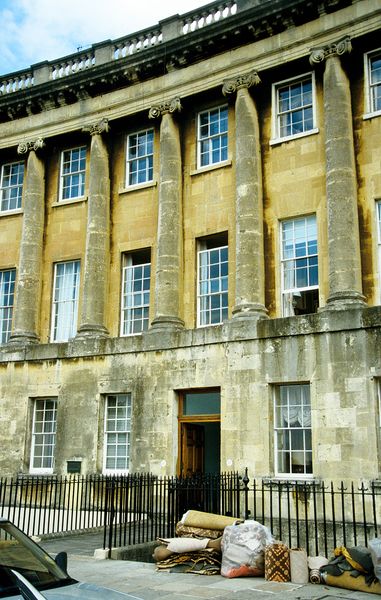
Titel: Wandaufriß
Künstler: John d.J. Wood
Standort: Bath
Institution: Royal Crescent
Schlagwörter: blau, himmel, weiß, wolken, gelb, ocker, stadt, braun, fenster, frankreich, glas, grau, holz, paris, schwarz, strasse, säule, säulen, tür, dach, gebäude, haus, weg, wolke, zaun, beige, teppich, alt, gericht, architektur, barock, sockel, stein, vorhang, gitter, drei, england, front, renaissance, sommer, fassade, italien, mauer, sprossenfenster, tag, hof, türe, auto, gardine, gardinen, symmetrie, zeitgenössisch, geländer, stufen, podest, tor, foto, fotografie, eingang, eisen, hinterhof, offen, ringe, palast, palazzo, stockwerk, balustrade, gehweg, bordstein, kapitelle, kapitell, photo, fries, gesims, voluten, sandstein, ionisch, rechteckig, etagen, geschosse, ballustrade, volute, wohnen, bau, autos, motorhaube, gebälk, wohnungen, abakus, echinus, kolossalordnung, neapel, halbsäulen, renaissancebau, ionische, baluster, aut, renovierung, gerümpel, müll, haustein, bath, verwittert, zeun, renovieren, heruntergekommen, sperrmüll, photorgaphie, gitte, ionische säule, antharsis, greck, mallustrade, italen, müllsack, autoscheibe, dachgeländer